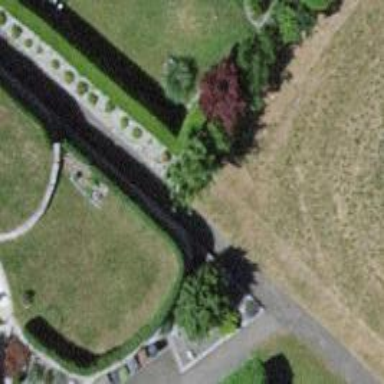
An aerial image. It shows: Hedge acting as barrier.